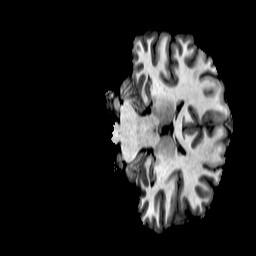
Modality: T1w
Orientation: coronal
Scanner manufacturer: ge
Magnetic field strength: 3 T
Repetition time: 0.00766 s
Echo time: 0.003476 s